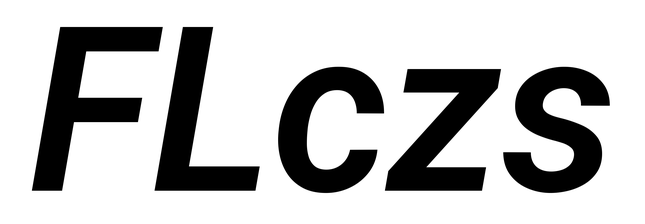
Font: Roboto-Italic_SemiBold_Italic